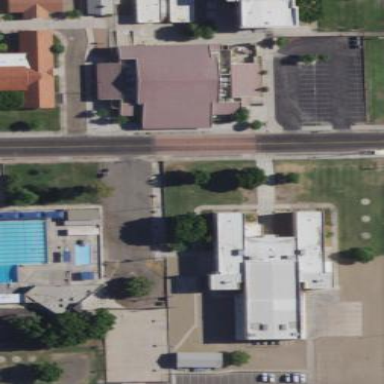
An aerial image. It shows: School.